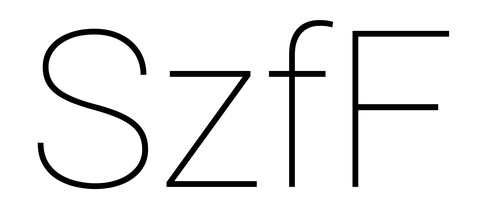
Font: Roboto_Thin